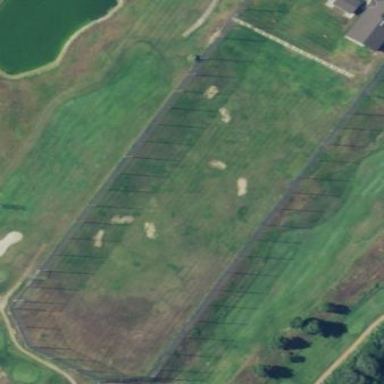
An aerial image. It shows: Grassy area designated for driving range golf.